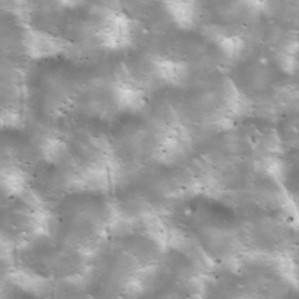
Label: non_frost